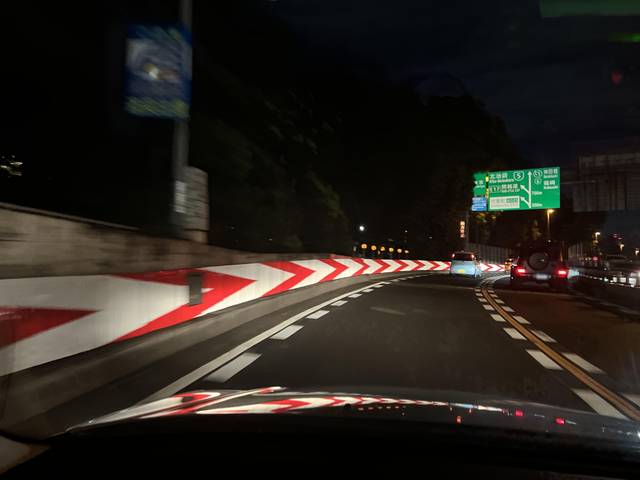
Region: Japan
Coordinates: 35.689, 139.746